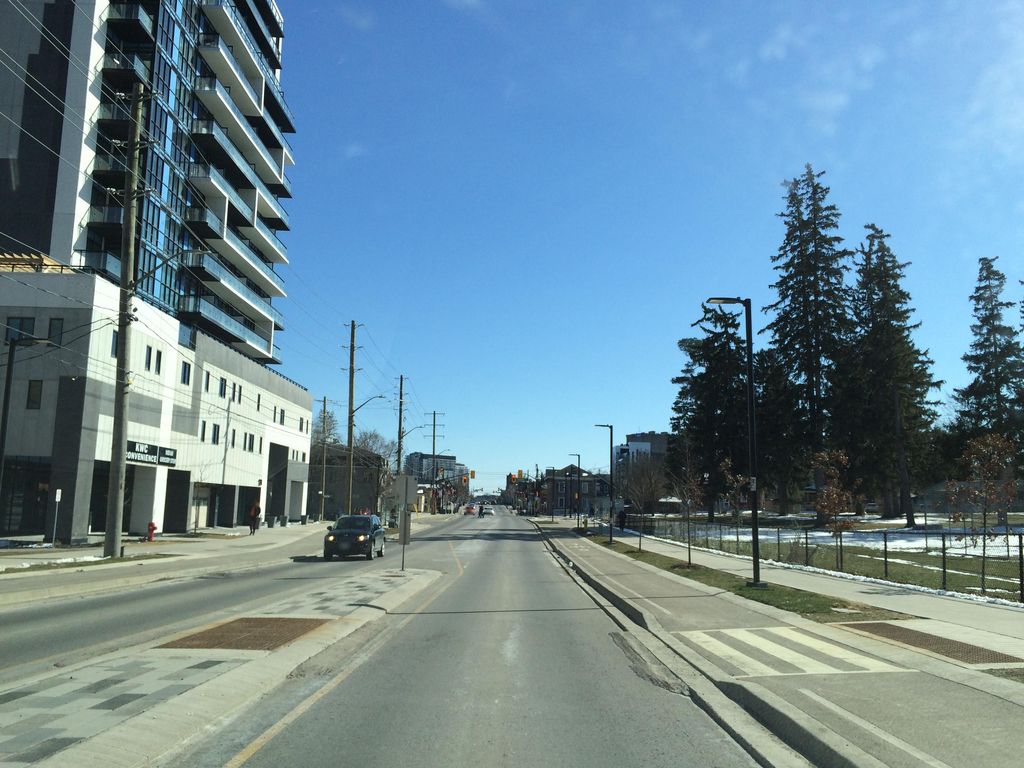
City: kitchener-waterloo